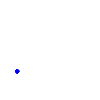
Particle: kaon